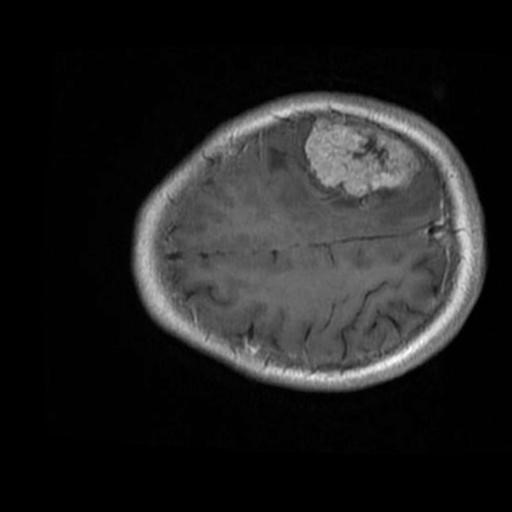
Label: brain_menin